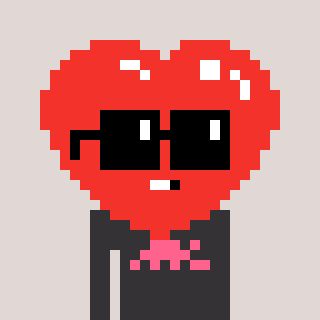
a pixel art character with square black sunglasses, a heart-shaped head and a grayscale-colored body on a warm background